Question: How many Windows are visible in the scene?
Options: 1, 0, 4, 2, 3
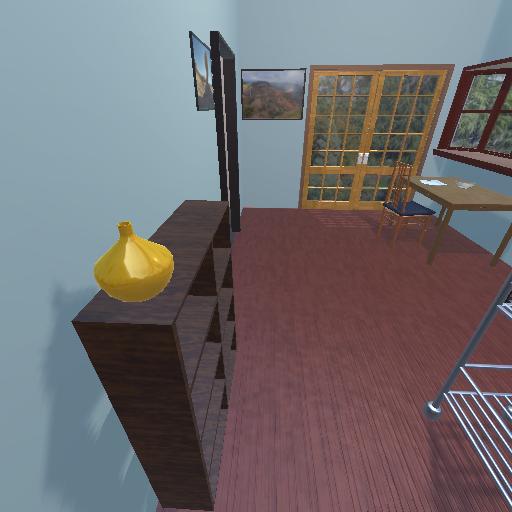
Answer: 1